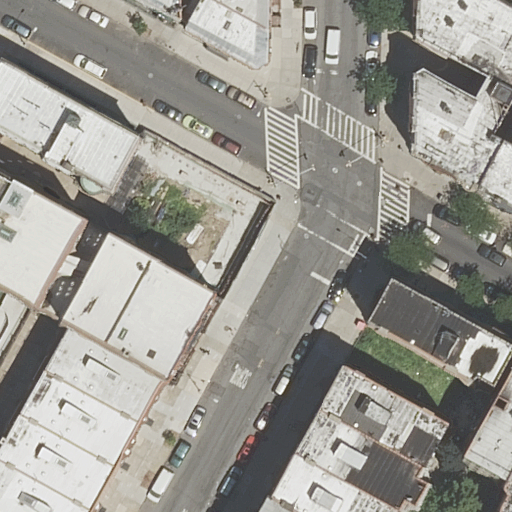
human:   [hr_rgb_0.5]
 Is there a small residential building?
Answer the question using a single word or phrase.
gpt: yes

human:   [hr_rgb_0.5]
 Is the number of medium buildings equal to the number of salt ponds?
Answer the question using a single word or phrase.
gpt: no

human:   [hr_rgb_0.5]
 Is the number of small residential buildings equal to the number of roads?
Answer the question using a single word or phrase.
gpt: no

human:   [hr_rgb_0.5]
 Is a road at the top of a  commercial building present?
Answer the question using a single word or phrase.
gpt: no

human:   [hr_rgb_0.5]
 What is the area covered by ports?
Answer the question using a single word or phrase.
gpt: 0m2

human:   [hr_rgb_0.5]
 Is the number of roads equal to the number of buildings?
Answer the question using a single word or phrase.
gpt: no

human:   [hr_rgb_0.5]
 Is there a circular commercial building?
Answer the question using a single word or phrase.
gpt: no

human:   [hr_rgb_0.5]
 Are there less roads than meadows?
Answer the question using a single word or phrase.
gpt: no

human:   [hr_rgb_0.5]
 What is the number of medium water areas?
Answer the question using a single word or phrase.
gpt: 0

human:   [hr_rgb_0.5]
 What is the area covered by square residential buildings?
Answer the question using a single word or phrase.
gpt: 0m2

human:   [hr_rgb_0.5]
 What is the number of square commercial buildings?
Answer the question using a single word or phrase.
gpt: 0

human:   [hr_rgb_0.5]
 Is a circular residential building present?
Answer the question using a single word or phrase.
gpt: no

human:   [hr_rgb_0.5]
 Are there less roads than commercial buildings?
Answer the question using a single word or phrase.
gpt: no

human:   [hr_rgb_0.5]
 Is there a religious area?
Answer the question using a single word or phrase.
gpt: no

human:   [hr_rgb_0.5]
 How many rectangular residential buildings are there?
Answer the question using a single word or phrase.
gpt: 13

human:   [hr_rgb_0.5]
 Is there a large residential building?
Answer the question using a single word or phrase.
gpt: no

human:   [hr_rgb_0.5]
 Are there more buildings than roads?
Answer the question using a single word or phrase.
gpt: yes

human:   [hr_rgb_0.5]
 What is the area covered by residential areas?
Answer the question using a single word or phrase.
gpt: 0m2

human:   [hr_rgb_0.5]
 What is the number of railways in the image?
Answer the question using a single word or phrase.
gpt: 0

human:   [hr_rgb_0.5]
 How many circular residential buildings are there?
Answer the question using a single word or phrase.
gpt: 0

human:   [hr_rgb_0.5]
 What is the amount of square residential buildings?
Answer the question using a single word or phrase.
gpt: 0

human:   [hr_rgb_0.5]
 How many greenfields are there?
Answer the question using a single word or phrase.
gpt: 0

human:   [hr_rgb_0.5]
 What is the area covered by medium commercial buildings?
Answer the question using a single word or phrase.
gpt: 0m2

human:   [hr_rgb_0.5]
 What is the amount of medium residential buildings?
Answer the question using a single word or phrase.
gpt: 9

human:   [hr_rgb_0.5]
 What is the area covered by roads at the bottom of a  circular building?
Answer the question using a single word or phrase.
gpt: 0m2

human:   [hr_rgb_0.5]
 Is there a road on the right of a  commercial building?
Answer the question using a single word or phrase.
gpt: no

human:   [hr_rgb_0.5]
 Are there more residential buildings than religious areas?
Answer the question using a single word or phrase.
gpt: yes

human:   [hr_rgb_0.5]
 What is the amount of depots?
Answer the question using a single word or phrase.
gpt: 0

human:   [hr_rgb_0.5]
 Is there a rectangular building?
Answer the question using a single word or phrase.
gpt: yes

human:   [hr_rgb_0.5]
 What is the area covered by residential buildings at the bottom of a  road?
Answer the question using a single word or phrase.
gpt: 1842m2

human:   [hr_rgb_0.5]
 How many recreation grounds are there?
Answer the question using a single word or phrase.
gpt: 0

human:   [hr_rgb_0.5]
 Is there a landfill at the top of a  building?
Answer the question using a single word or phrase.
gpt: no

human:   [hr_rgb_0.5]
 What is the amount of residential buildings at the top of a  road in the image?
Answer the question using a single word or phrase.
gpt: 7

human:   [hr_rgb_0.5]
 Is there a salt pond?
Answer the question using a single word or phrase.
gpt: no

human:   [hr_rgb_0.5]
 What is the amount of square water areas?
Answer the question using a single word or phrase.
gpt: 0

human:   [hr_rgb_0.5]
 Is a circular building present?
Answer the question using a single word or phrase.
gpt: no